Field crop: maize
Growth stage: 2
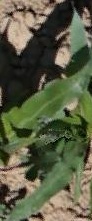
Species: maize